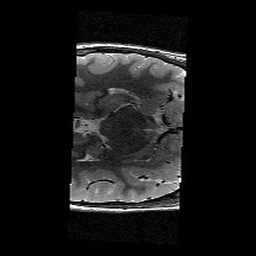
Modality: T2w
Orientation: axial
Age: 12
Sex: female
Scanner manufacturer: siemens
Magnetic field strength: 3 T
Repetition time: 9.23 s
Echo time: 0.067 s